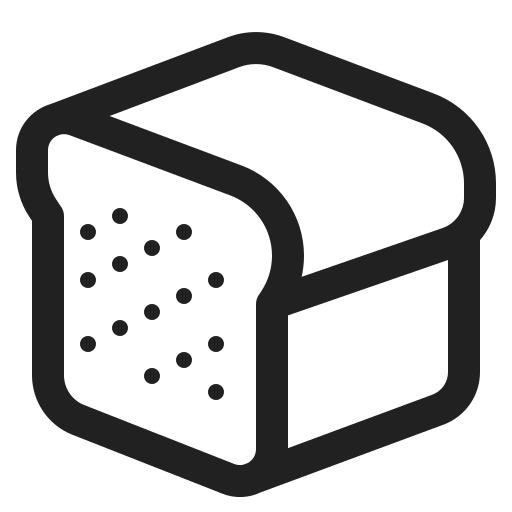
bread high contrast